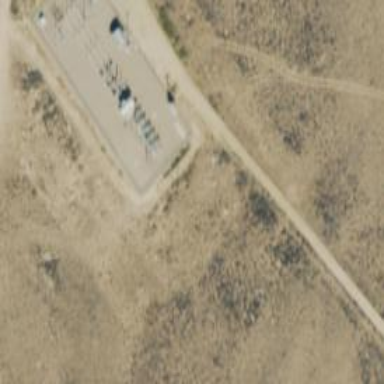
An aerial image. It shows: Fenced power substation.